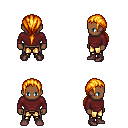
a pixel art fantasy rpg character, male body template, human, dark skin, maroon long-sleeve shirt, gold greaves, light blonde ponytail hairstyle, maroon shoes, four views (front, back, left, right), 2x2 character sprite sheet, small pixel art, hard edges, no anti-aliasing